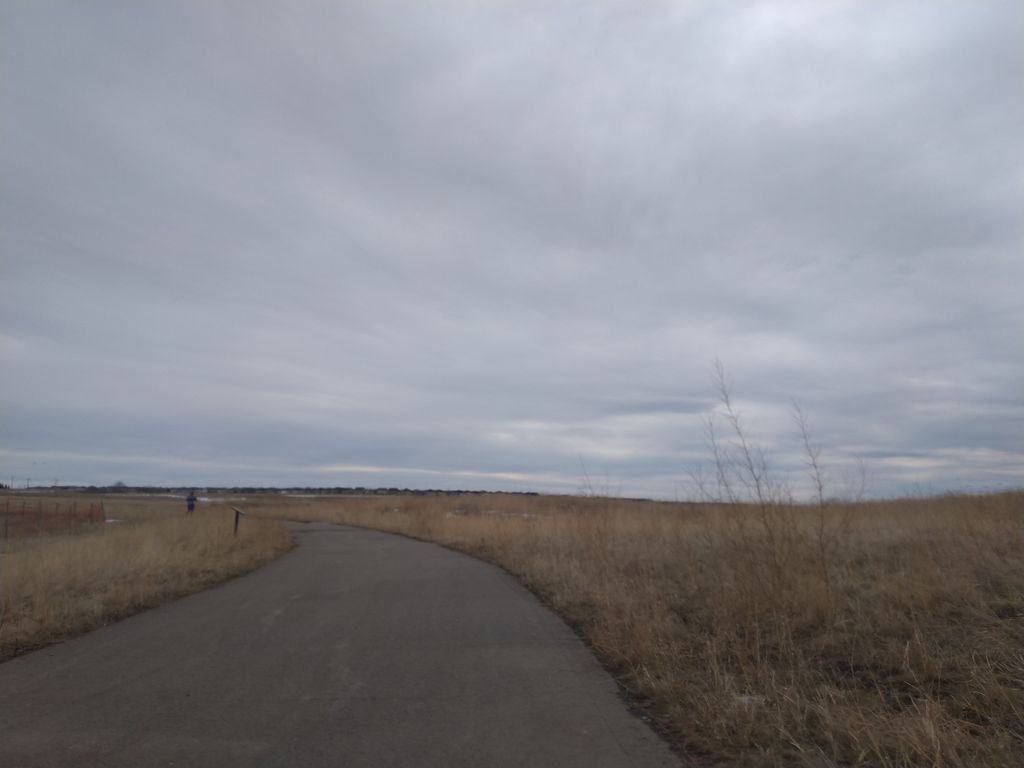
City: calgary